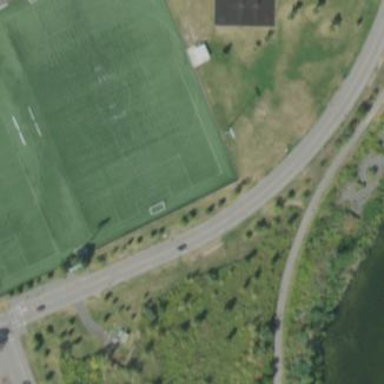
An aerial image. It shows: Soccer pitch for outdoor sports and leisure activities.